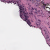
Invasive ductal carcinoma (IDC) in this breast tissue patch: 0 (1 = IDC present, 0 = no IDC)